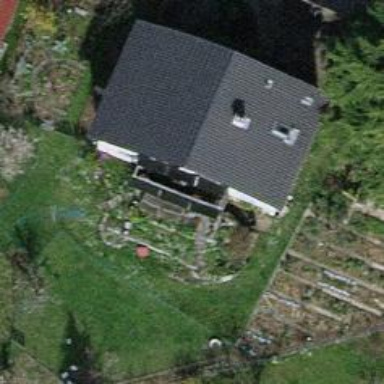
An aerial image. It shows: Garden surrounded by fence.